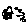
Label: house